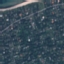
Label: Residential